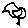
Label: bird